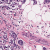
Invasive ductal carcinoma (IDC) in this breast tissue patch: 1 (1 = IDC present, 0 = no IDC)